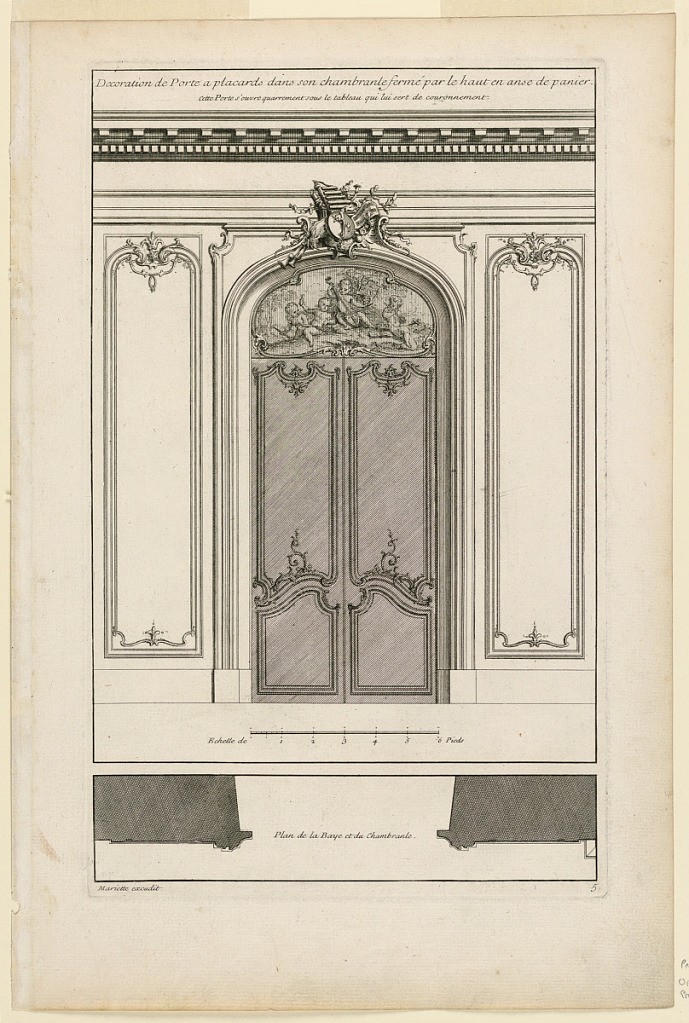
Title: Plate 5, "Decoration d'une Portal double à placards dans son chambrante fermé..."
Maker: Jacques-François Blondel, French, 1705–1774
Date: ca. 1727
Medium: Engraving on paper
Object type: Print
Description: A design for one double door decorated with rocaille carving. The arched overdoor holds a painting of putti making music. Below, profile. Inscribed along upper margin: "Decoration de Porte à placards dans son chambrante fermé par le haut en anse de panier / cette porte s'ouvre quarrement sous le tableau qui lui sert de couronnement"; lower left: "Mariette excudit"; lower right: "5".